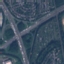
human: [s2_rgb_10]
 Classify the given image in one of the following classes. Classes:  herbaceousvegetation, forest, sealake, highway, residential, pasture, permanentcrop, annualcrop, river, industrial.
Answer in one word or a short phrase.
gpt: Highway